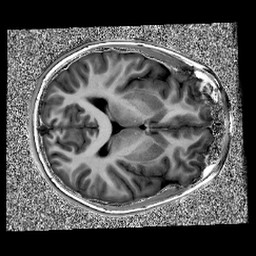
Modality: UNIT1
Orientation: axial
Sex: male
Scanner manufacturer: siemens
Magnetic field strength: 3 T
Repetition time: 5 s
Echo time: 0.00355 s